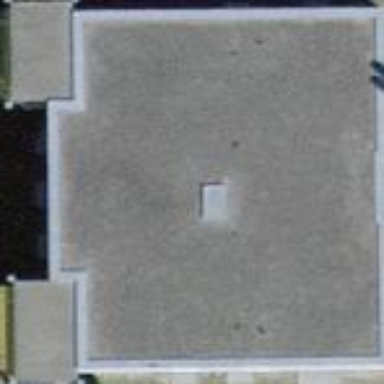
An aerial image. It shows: Building with apartments and flat roof.